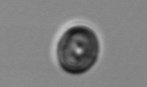
Label: Thalassiosira